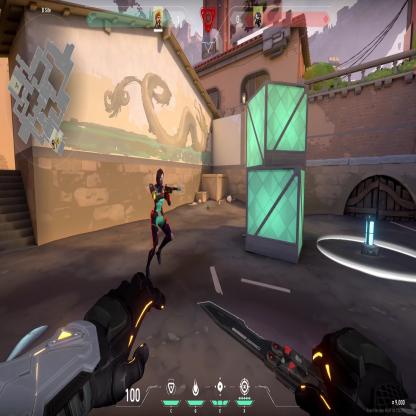
Label: enemy ; planted spike